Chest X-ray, PA view. Patient: 56 years old, sex M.
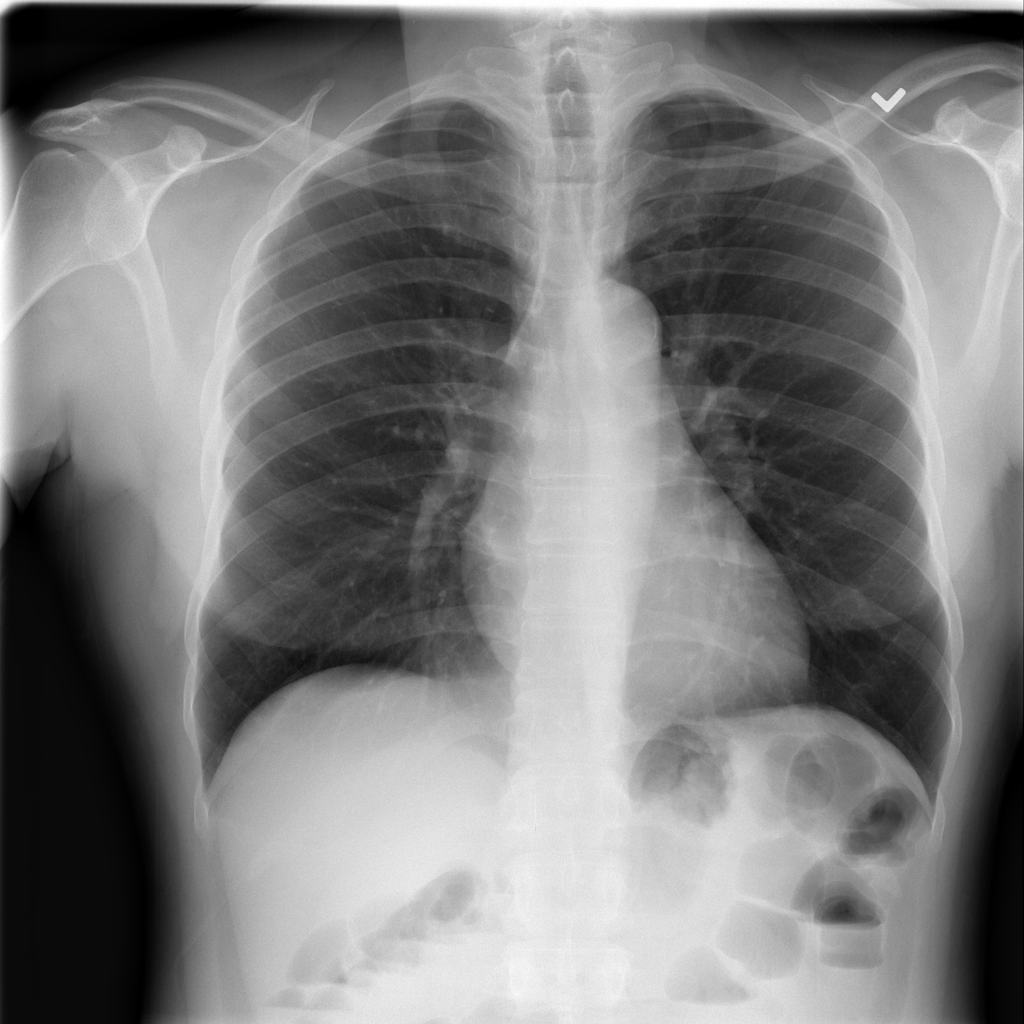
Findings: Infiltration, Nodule